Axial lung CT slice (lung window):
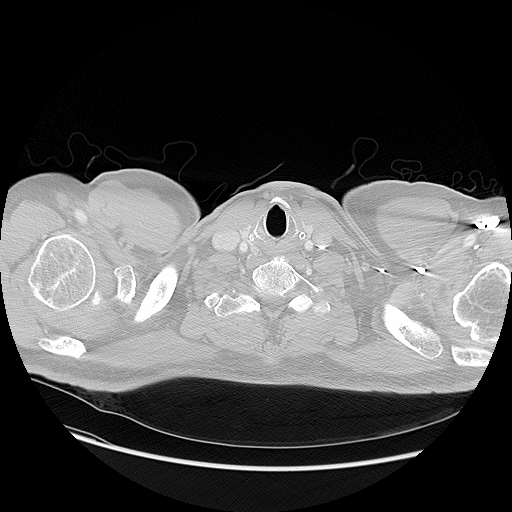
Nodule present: no